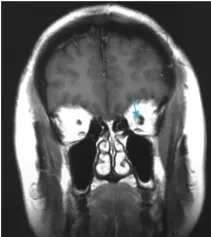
Gadolinium-enhanced magnetic resonance images at 18 months after the stereotactic radiosurgery. (C) Coronal image.
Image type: radiology (mri)